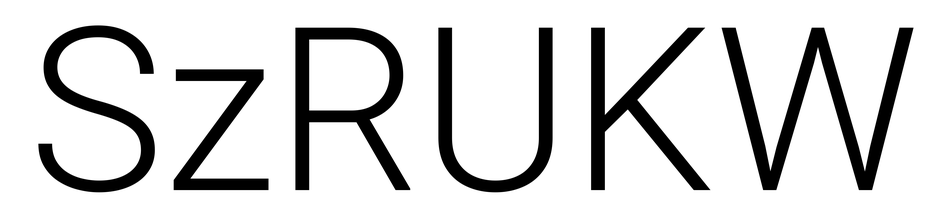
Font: Roboto_Light